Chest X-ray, PA view. Patient: 50 years old, sex M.
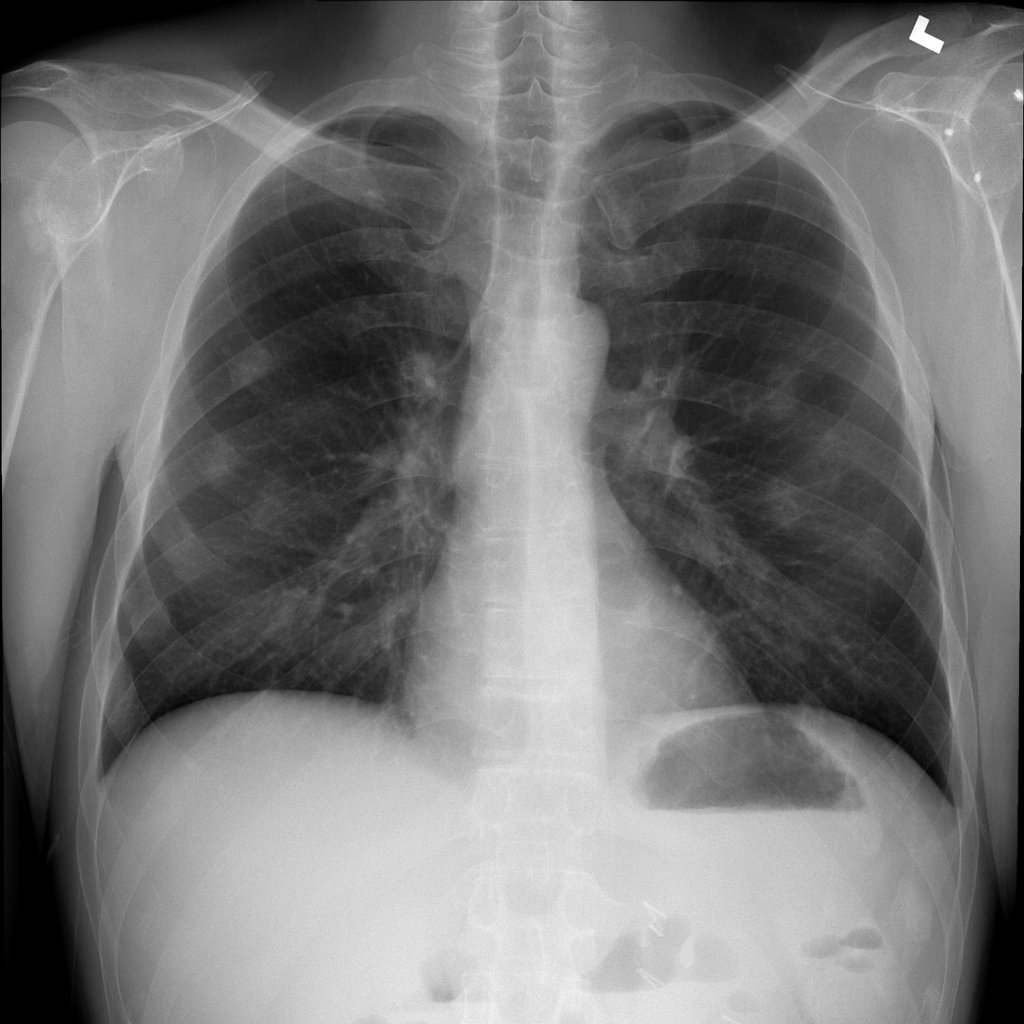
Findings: No Finding